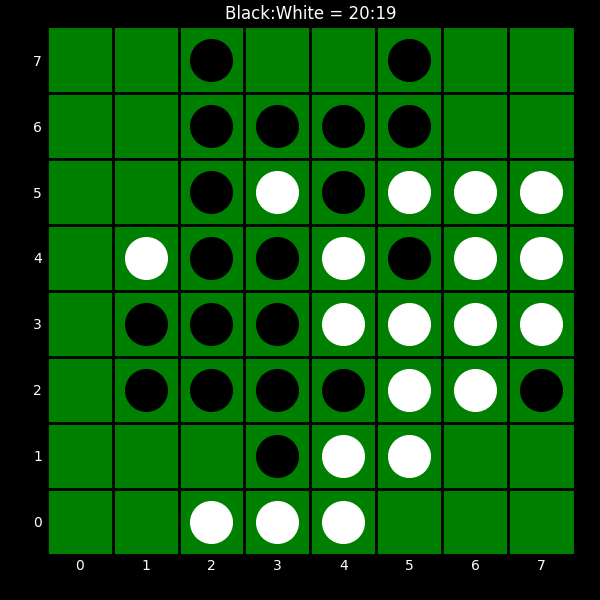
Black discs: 20
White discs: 19